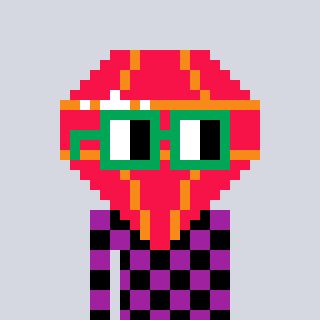
a pixel art character with square green glasses, a red diamond-shaped head and a magenta-colored body on a cool background